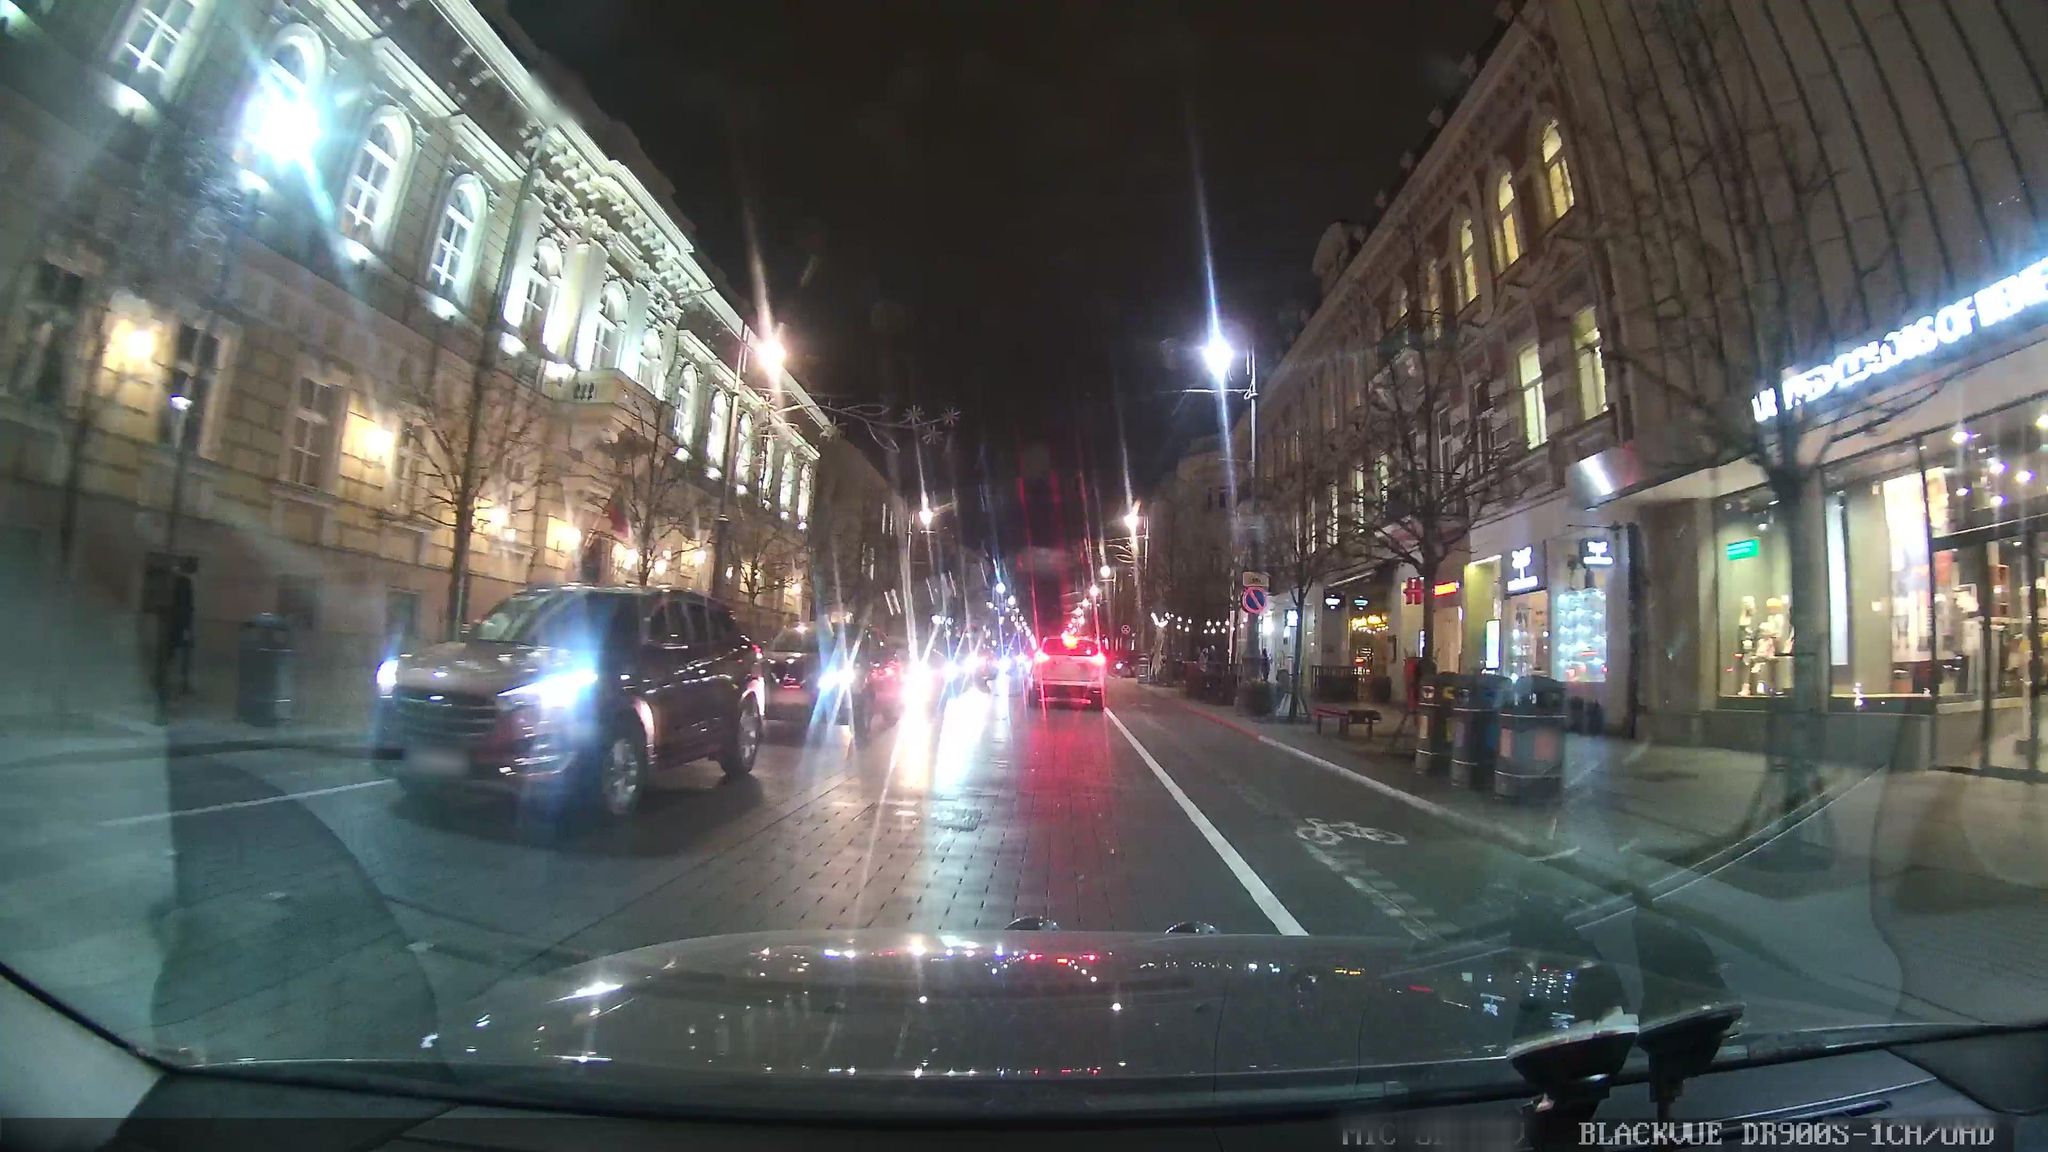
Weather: clear
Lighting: night
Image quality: slightly poor
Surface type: driving surface
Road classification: secondary
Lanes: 2
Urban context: urban centre
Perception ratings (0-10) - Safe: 2.05, Lively: 6.66, Beautiful: 6.34, Boring: 1.48, Depressing: 3.82, Wealthy: 4.75